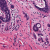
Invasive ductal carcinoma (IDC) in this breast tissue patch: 0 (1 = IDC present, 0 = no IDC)